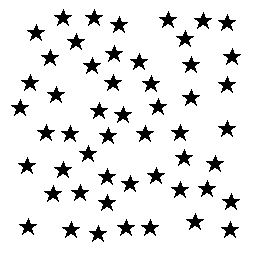
Squares: 0
Triangles: 0
Stars: 52
Total shapes: 52